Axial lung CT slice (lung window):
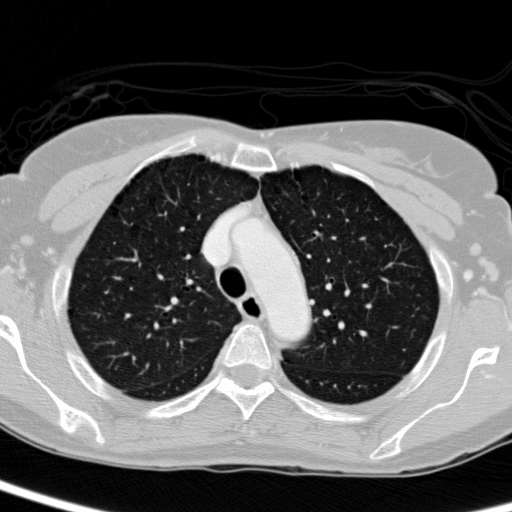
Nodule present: no